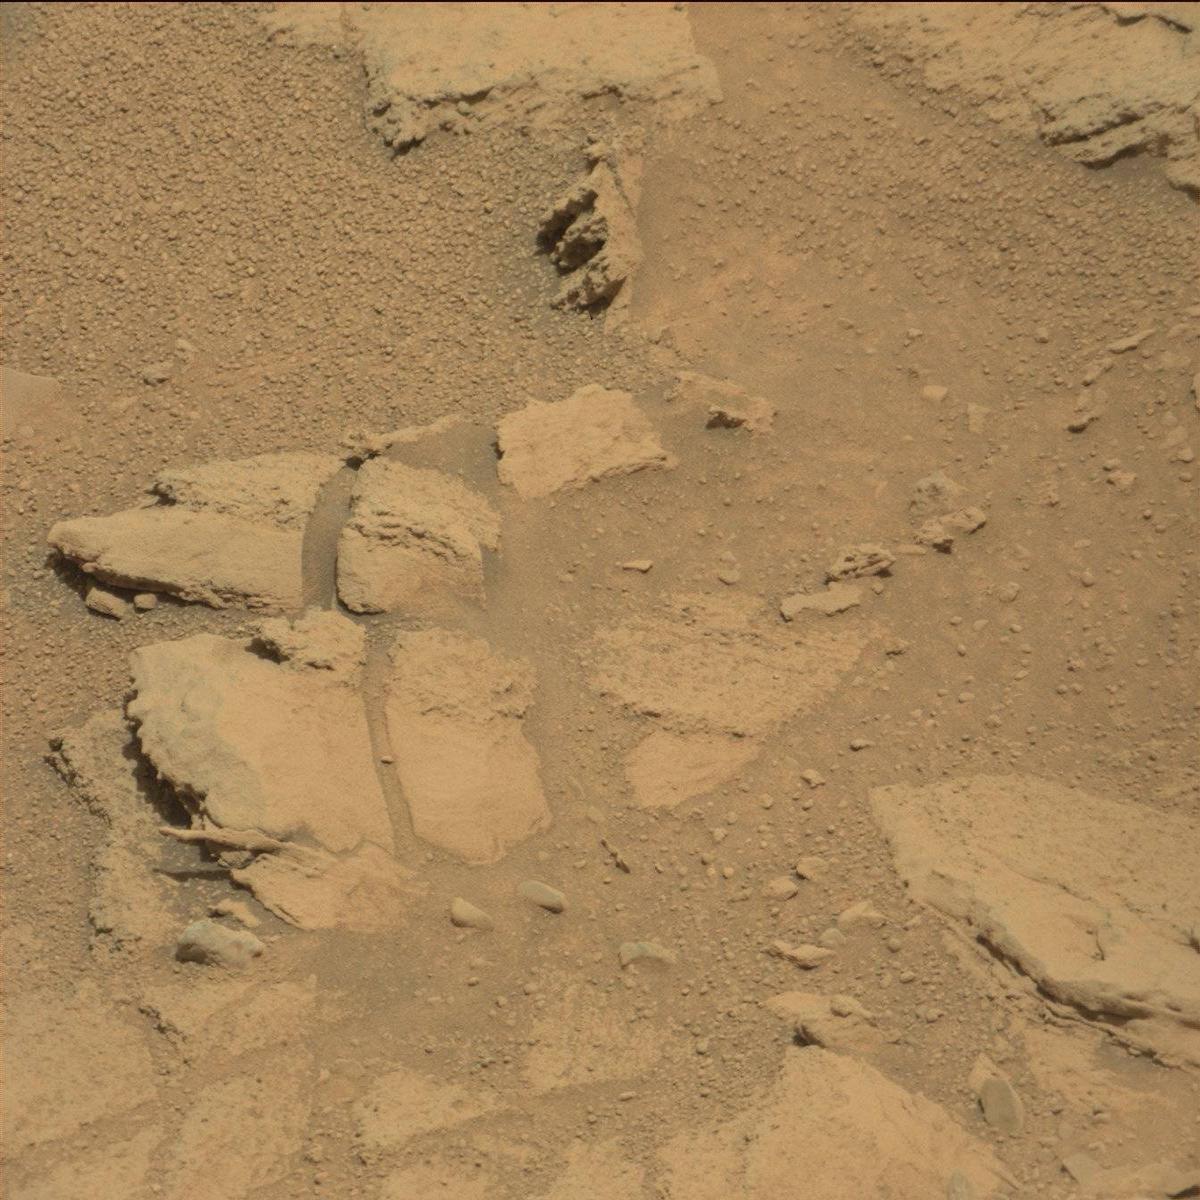
Terrain classes present: Bedrock, Rock, Sand / Soil